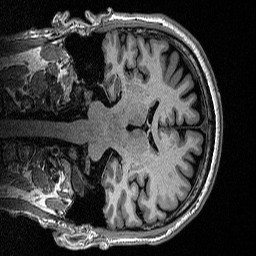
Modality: T1w
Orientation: coronal
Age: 53
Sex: male
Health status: healthy
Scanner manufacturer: siemens
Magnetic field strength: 1.5 T
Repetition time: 2.73 s
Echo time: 0.00357 s